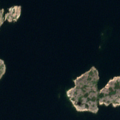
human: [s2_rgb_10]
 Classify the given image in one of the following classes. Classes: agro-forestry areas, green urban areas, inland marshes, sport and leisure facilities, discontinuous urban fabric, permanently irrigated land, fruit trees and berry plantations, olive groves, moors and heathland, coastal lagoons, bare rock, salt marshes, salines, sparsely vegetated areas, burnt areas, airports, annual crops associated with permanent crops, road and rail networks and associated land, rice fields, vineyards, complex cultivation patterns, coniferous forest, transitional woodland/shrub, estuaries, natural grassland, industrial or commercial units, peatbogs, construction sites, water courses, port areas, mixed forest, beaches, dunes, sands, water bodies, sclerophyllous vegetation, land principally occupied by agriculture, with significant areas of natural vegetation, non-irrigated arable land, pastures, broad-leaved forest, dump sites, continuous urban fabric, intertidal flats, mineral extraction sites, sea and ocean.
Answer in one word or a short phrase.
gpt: sea and ocean